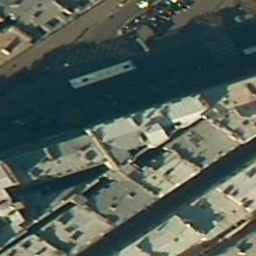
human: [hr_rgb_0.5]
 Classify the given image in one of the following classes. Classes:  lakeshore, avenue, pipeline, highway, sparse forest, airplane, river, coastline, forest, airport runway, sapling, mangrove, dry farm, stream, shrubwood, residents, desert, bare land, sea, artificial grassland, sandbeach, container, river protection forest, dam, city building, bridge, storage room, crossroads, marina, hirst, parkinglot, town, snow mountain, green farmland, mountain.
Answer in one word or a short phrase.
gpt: city building